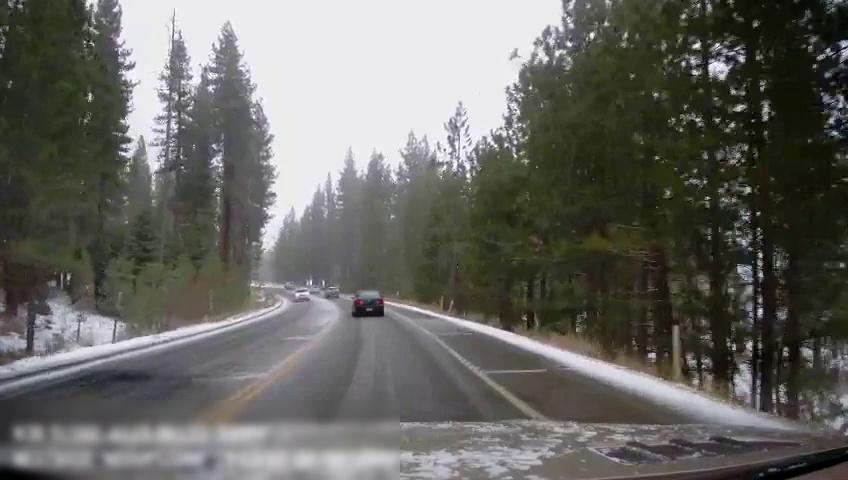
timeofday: Day
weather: Snowy
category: Drivable Space
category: Vehicles | SUV
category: Vehicles | Car
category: Vehicles | Car
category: Lanes | Opposite Lane
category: Lanes | Opposite Lane
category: Lanes | Opposite Lane
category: Lanes | Opposite Lane
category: Lanes | Current Lane